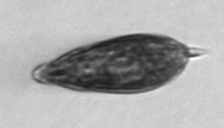
Label: Prorocentrum_micans